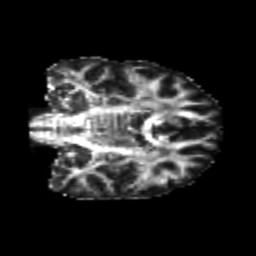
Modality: FA
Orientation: coronal
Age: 24
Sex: female
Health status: healthy
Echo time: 0.074 s